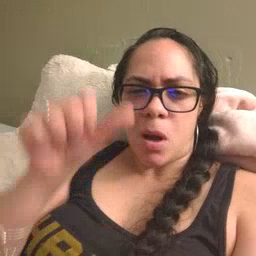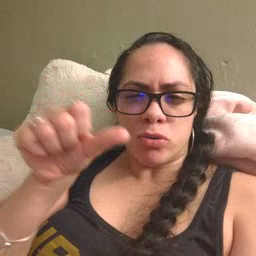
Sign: puzzle